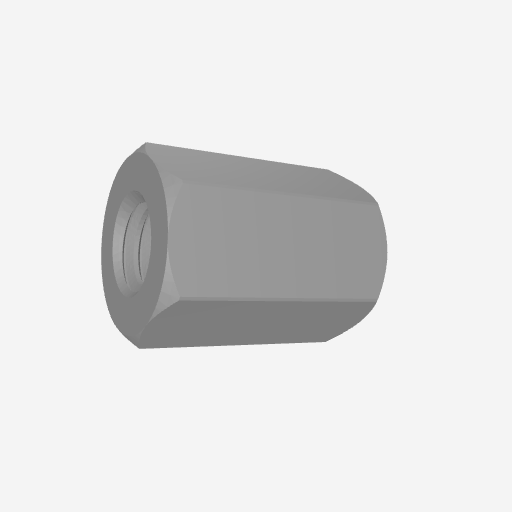
Part: Standoff8RID10